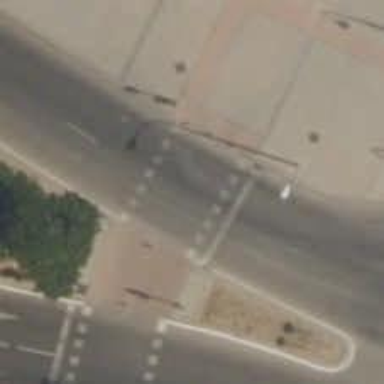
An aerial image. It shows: Road with traffic signals at the crossing.